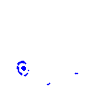
Particle: kaon